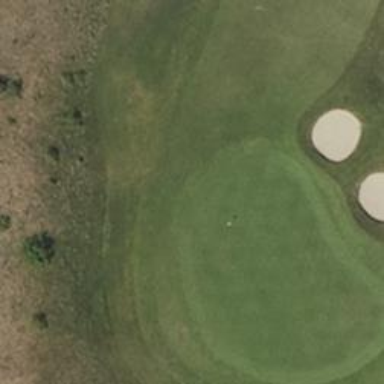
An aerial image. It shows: Golf hole.